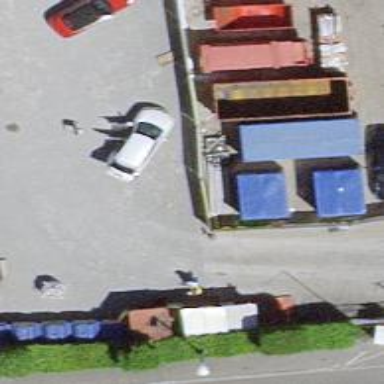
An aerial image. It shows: Recycling center that accepts green waste and scrap metal.